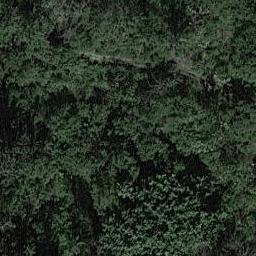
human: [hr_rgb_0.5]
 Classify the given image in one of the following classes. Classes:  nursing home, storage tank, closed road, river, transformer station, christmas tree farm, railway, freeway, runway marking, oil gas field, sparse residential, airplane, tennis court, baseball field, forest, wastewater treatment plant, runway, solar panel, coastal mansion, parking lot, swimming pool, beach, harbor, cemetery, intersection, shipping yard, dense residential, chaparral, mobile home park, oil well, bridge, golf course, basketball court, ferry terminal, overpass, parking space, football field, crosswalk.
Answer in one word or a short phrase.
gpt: forest